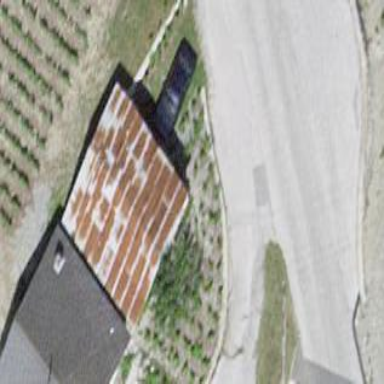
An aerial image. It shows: Shed building.